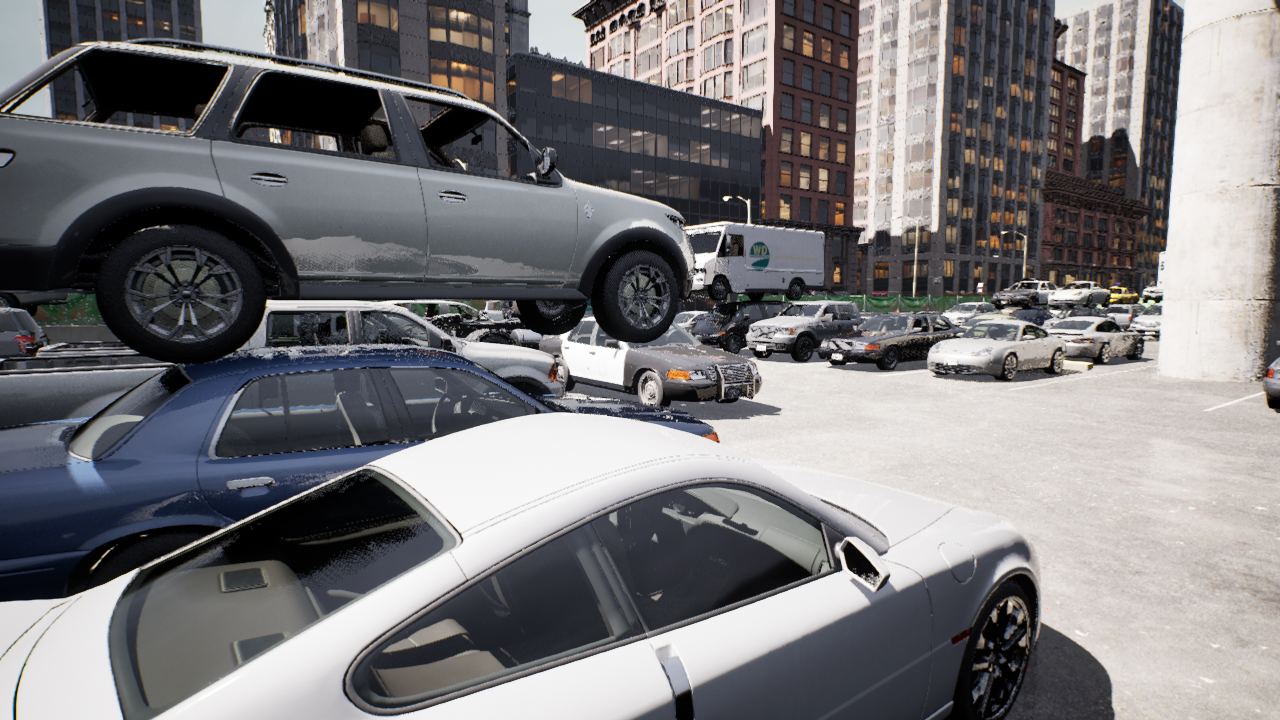
Venue: arterial
Lighting: clear day
Vehicle rig: sedan